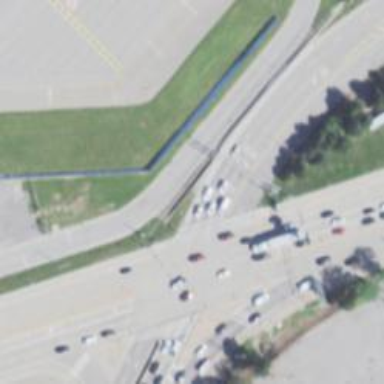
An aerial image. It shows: Trunk highway.